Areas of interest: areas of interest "Zoo"
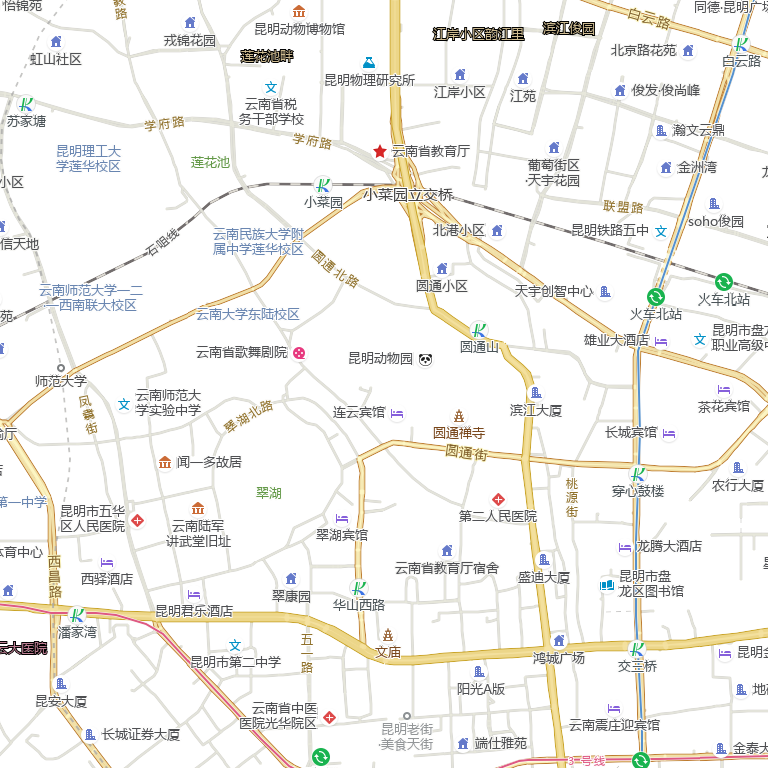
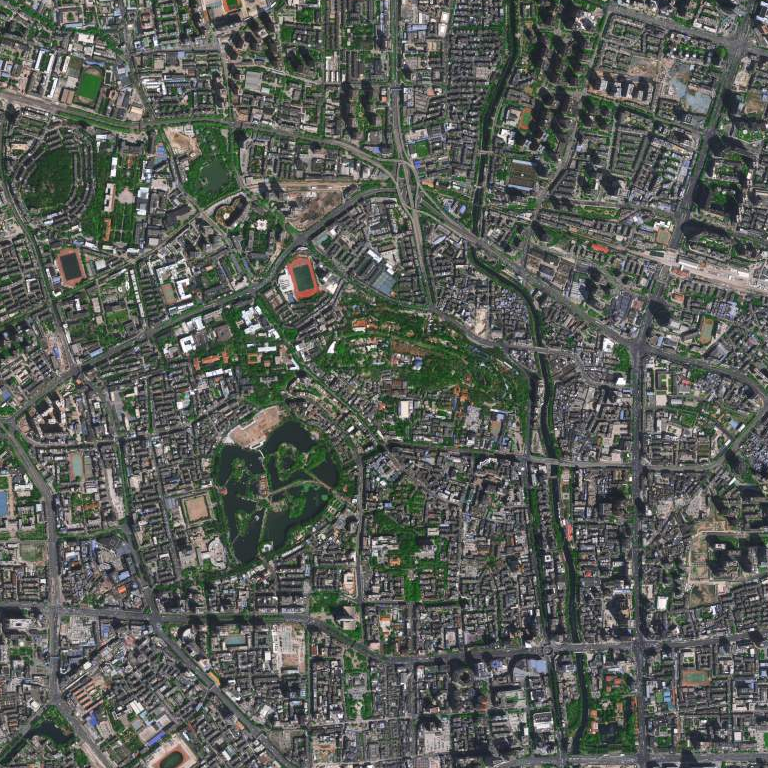